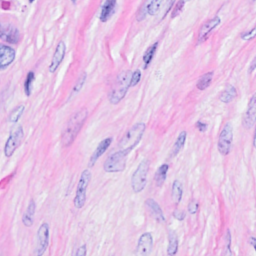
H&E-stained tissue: Breast